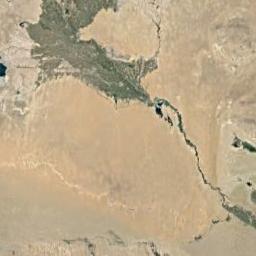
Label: desert